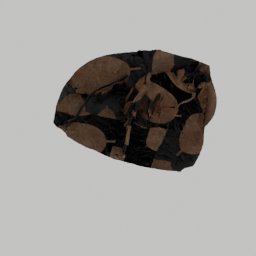
Label: nature